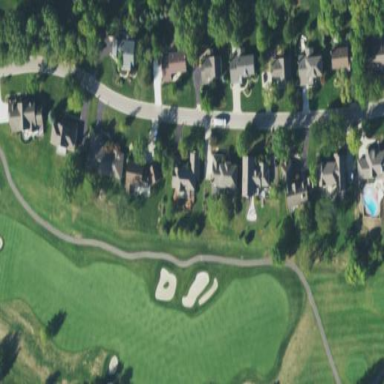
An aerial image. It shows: Golf fairway surrounded by grass.